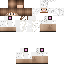
A male human skin with medium skin, wearing brown long hair dressed in a blue hoodie and black pants, featuring a closed mouth.